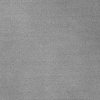
Atmospheric dust classification: dusty